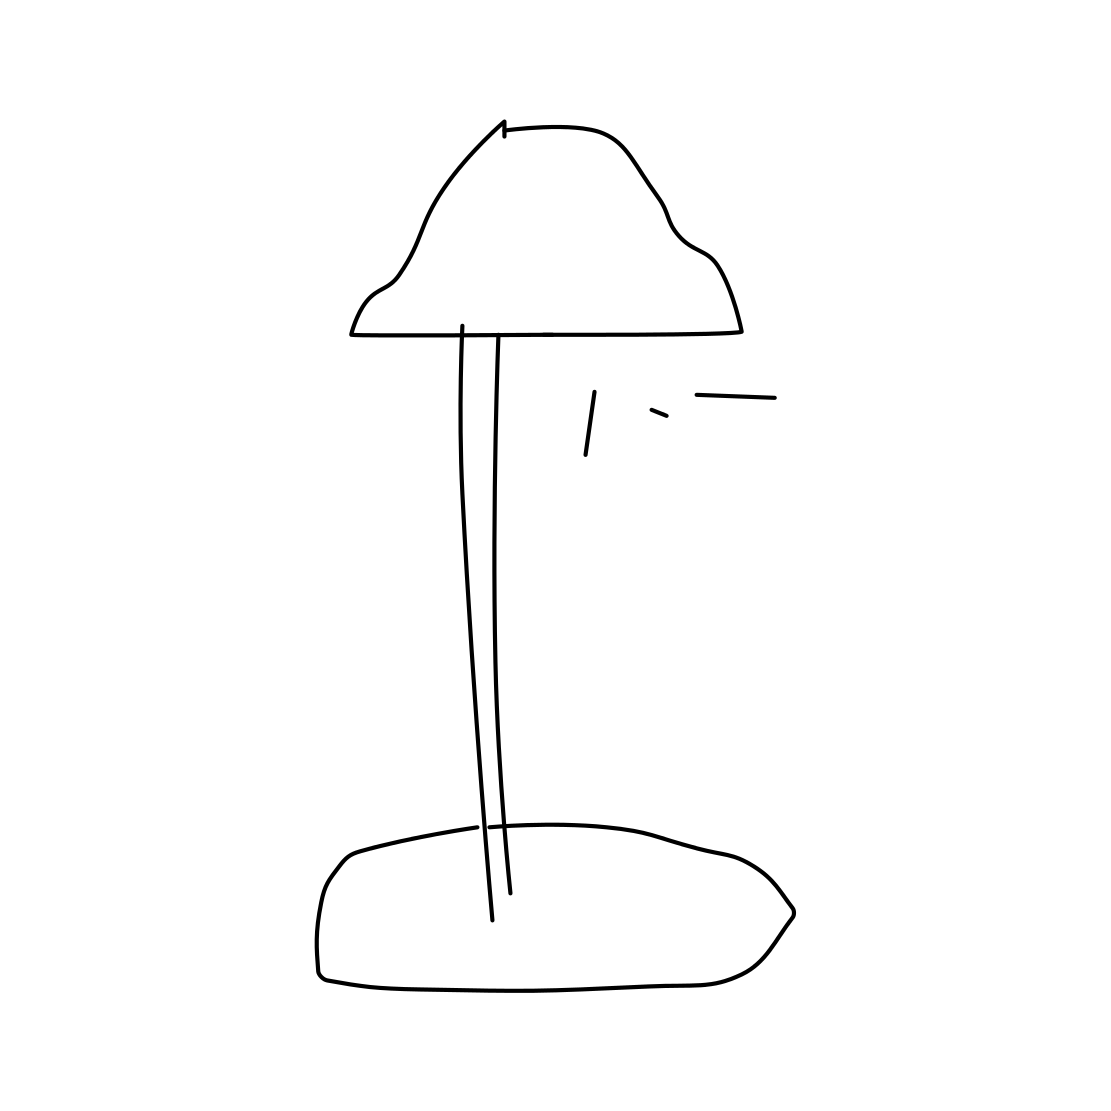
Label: floor lamp